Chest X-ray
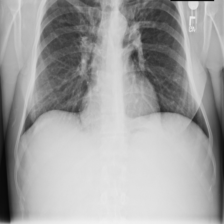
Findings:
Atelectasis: negative
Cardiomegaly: negative
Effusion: negative
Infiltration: negative
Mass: negative
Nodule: negative
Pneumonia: negative
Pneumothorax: negative
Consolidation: negative
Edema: negative
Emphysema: negative
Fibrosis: negative
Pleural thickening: negative
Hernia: negative